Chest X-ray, AP view. Patient: 23 years old, sex F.
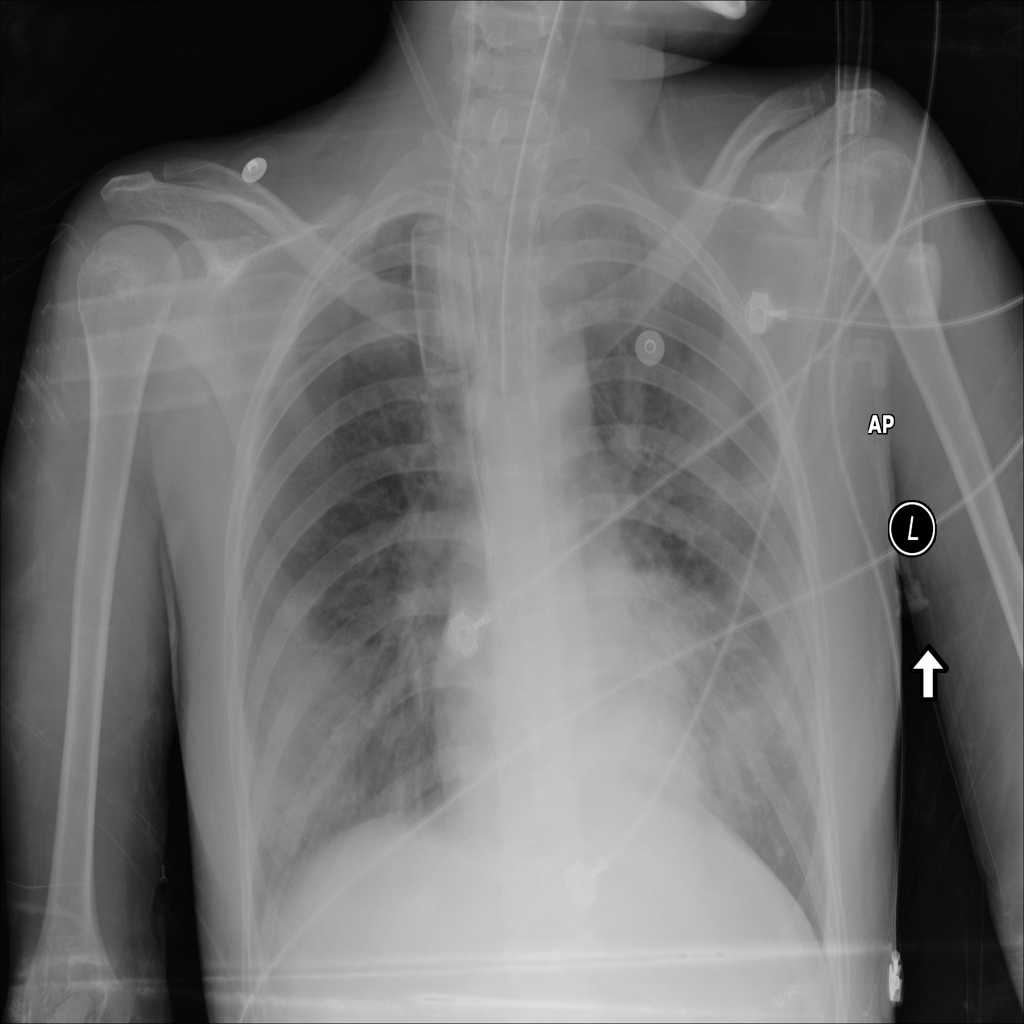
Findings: No Finding